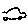
Label: car